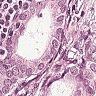
Metastatic tissue present: yes